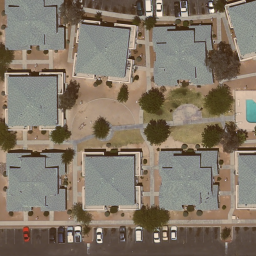
Label: residential